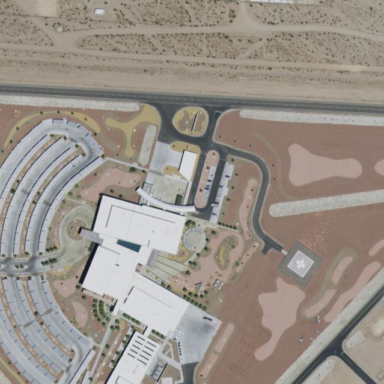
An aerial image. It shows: Healthcare facility identified as hospital.